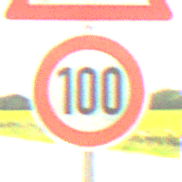
Verkehrszeichen: Geschwindigkeit100
Zusatzzeichen oben: ReiterLinks
Umgebung: Outdoor, RoadRail
Tageszeit: Midday
Wetter: PartlyCloudy
Licht: Natural
Jahreszeit: NotSpecified
Kontrast: HighContrast